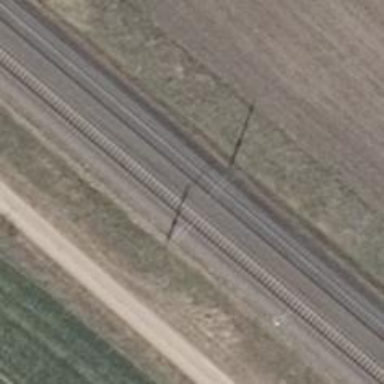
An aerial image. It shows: Milestone along the railway track with catenary mast.